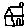
Label: house